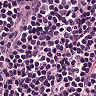
Metastatic tissue present: no